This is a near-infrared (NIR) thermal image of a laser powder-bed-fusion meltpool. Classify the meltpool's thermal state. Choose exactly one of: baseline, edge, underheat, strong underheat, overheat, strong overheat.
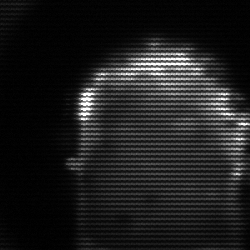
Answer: baseline